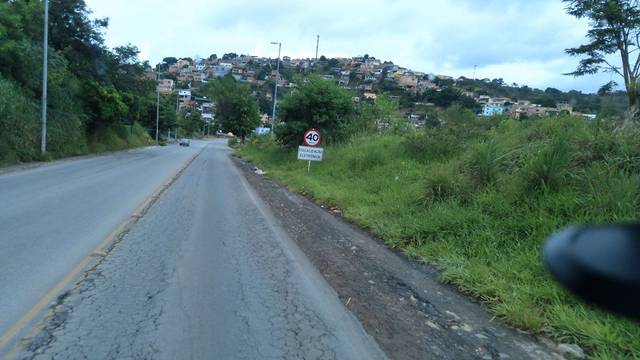
Region: Brazil
Coordinates: -19.871, -43.894